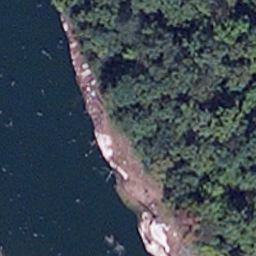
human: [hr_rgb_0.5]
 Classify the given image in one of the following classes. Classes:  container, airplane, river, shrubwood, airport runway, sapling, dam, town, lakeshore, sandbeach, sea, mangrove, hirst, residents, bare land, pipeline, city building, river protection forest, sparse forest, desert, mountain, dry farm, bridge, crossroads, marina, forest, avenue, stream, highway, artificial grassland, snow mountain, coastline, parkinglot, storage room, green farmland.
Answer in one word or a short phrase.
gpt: lakeshore